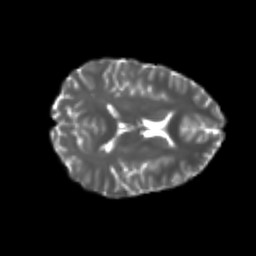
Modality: T2w
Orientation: axial
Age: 20
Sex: female
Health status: healthy
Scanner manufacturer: philips
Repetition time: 7.386 s
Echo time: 0.08599 s